Question: I have a containerView that should be hidden by an imageView by default, at start up the image should cover the container. however, even though the layering in IB is correct and the imageView is updated after the container the container is still showing up in front of the image. Is there a way to stop this from happening?
Here is the outline of IB:

I when I first posted this, I had the Image View, and the three buttons on a View within the main view. but since then, I have changed it to how it is shown.
Given the I have outlets for each subview as follows: Container View-Container, Image View-backgroundImage, Buttons-item1, item2, item3.
Here is a list of things I have tried:
1. [self.view sendSubviewToBack: _Container];
2. [self.view bringSubviewToFront: _item1];
3. [self.view bringSubviewToFront: _item2];
4. [self.view bringSubviewToFront: _item3];
5. [self.view bringSubviewToFront: _backgroundImage];
I have also tried to move the container view out from the visible coordinates of the view controller but this did not work either.
Also here is my viewDidAppear method for the View Controller:
First I set up the container view, and then I do some initial setup for the buttons and image view. At the bottom of this method is where I have been putting the subview commands.
Hopefully this will help.
'''
-(void) viewDidAppear:(BOOL)animated {
[super viewDidAppear:animated];
[self.containerViewController performSegueWithIdentifier:@"embedConverter" sender:nil];
_item1.center = self.view.center;
_item2.center = self.view.center;
_item3.center = self.view.center;
_item1.layer.anchorPoint = CGPointMake(.5,1.5);
_item3.layer.anchorPoint = CGPointMake(.5,-.5);
CGAffineTransform move1 = CGAffineTransformMakeTranslation(0, -15);
CGAffineTransform move3 = CGAffineTransformMakeTranslation(0, 15);
_item1.transform = move1;
_item3.transform = move3;
[_item1 setTranslatesAutoresizingMaskIntoConstraints:YES];
[_item2 setTranslatesAutoresizingMaskIntoConstraints:YES];
[_item3 setTranslatesAutoresizingMaskIntoConstraints:YES];
CGAffineTransform scale = CGAffineTransformMakeScale(1.25, 1.25);
_item1.transform = scale;
_item2.transform = scale;
_item3.transform = scale;
_item1.alpha = menuAlpha;
_item2.alpha = menuAlpha;
_item3.alpha = menuAlpha;
_menuBackground.image = [self applyBlurWithRadius:10
tintColor:[UIColor colorWithWhite:.3 alpha:.7]
saturationDeltaFactor:1
maskImage:nil];
'''
}
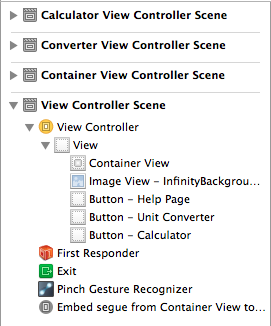
Answer: Despite the title of your question, the troublesome view is the container view. It is staying where you put it. The troublesome view is a view, an extra view that doesn't appear in the storyboard screen shot - because an embed segue or some other form of parent-child view controller containment is involved.
It may be that you have used an embed segue without really understanding what it is. I notice you have a container view a container view controller some other view controllers. It may be that you have confused yourself.
One possible starting solution might be to delete (comment out) this line:
'''
[self.containerViewController performSegueWithIdentifier:@"embedConverter" sender:nil];
'''
- It is unnecessary. You already have an embed segue from the container view, and this will be performed automatically. If the container view is not automatically loading the correct view controller and its view, you've got this set up wrong in the storyboard (too many levels of containment, perhaps).- This is a parent-child view controller relationship. This means that the child view controller is going to come along and its view, which is a totally new view, is going to be injected into your interface. This explains why you can't control the front-to-back position of the view! You can mess with the "container view" all you like, but that is - the view that's causing the trouble is the view. Thus, you are bringing the image view to the front, but then this new view is being injected .
However, I would go even further. By using an embed segue, you have given up all control over the layering order of the injected view. I would suggest that you ask yourself two questions:
1. Do I really need a parent-child view controller relationship at all? In many cases, the answer is no. For example, let's say you want a little table view inside your interface. Some people think that this requires a table view controller and an embed segue. But that's not so; a table view controller is never necessary, and you can manage the table as a view perfectly will with your
2. If the answer to (1) is really yes, then would I be better off managing this relationship - and the resulting injected view - manually?
If you did (2), you wouldn't need the container view and you'd be in total control of where and how the injected view is placed into your interface.